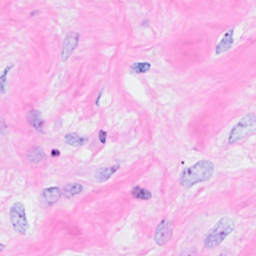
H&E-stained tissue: Breast